四年级 · 算术
计算大长方形的面积, 可以根据下边的两幅图示列出两种不同的算式。这两个算式让你想到的运算律是 ( ）。

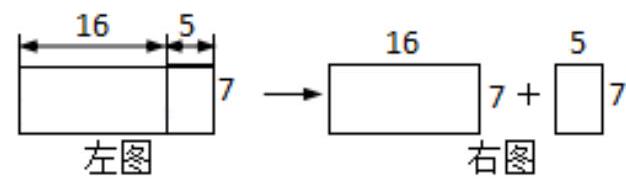
A. 加法结合律
B. 乘法结合律
C. 乘法交换律
D. 乘法分配律

答案: D
解析: 解$\mathrm{D}$

【分析】加法结合律的特点是三个数相加, 先把前两个数相加, 或者先把后两个数相加, 和不变。乘法结合律的特点是三个数相乘, 先把前两个数相乘, 或先把后两个数相乘, 积不变。

乘法交换律的特点是两个数相乘, 交换两个因数的位置, 积不变。

乘法分配律的特点是两个数的和与一个数相乘, 可以先把它们与这个数分别相乘, 再相加。长方形的面积 $=$ 长 $\times$ 宽，依此选择即可。

【详解】 $(16+5) \times 7=16 \times 7+5 \times 7$, 因此这两个算式让你想到的运算律是乘法分配律。

故答案为: D

【点睛】熟练掌握加法结合律、乘法结合律、乘法交换律、乘法分配律的特点, 是解答此题的关键。